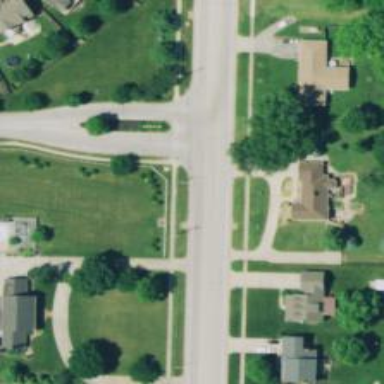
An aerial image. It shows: Residential road.